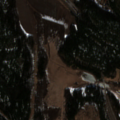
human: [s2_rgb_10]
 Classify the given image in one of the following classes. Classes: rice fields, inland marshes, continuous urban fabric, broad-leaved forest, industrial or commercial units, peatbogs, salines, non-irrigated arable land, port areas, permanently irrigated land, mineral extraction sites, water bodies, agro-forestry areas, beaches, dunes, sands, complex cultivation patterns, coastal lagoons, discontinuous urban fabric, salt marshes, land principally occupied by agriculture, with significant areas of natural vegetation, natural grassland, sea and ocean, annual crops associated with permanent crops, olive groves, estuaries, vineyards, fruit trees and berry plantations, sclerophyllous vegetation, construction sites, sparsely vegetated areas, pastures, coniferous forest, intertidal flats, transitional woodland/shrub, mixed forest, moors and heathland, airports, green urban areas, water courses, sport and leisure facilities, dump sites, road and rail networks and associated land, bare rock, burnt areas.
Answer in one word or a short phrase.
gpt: non-irrigated arable land, land principally occupied by agriculture, with significant areas of natural vegetation, mixed forest, transitional woodland/shrub, sea and ocean